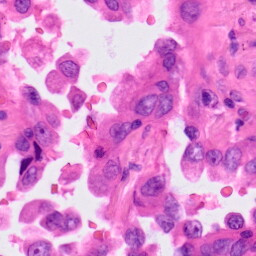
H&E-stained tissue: Lung